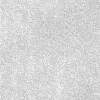
Atmospheric dust classification: dusty